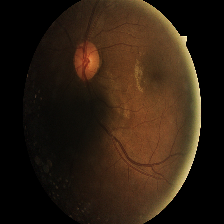
Diabetic retinopathy grade: Moderate